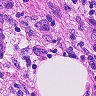
Metastatic tissue present: yes